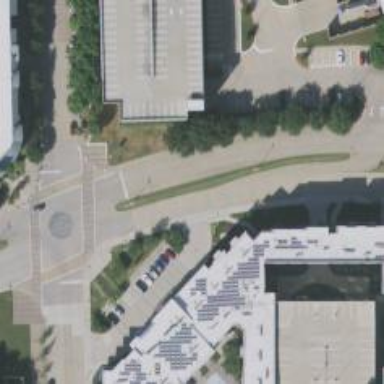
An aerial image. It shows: Tertiary road with separate sidewalks.